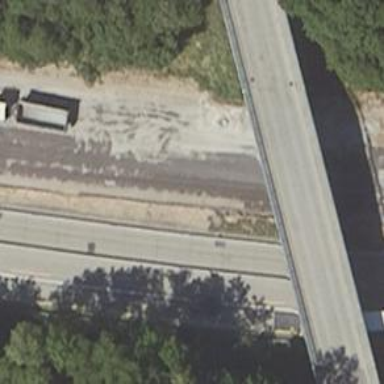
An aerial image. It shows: Concrete bridge.